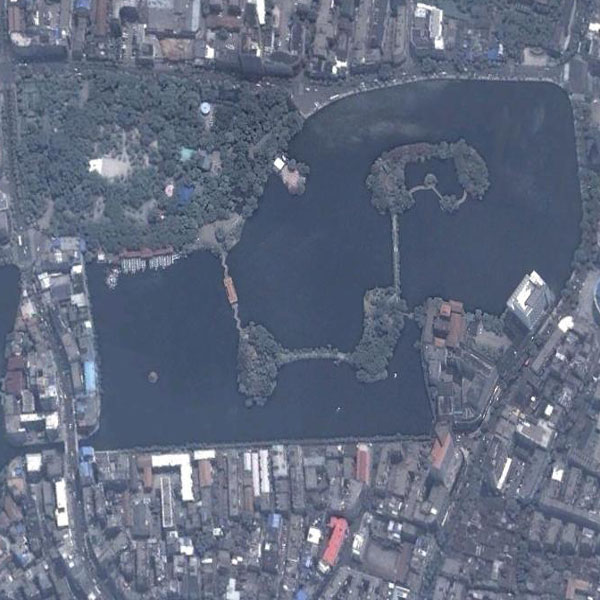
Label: Park